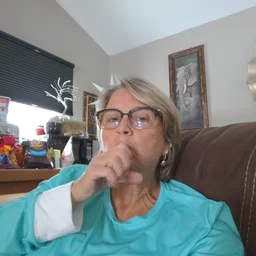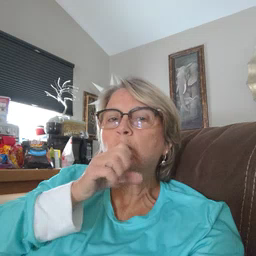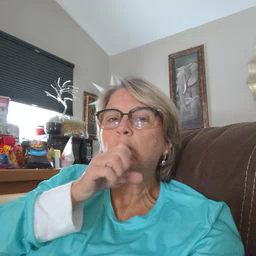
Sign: orange